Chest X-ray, PA view. Patient: 44 years old, sex M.
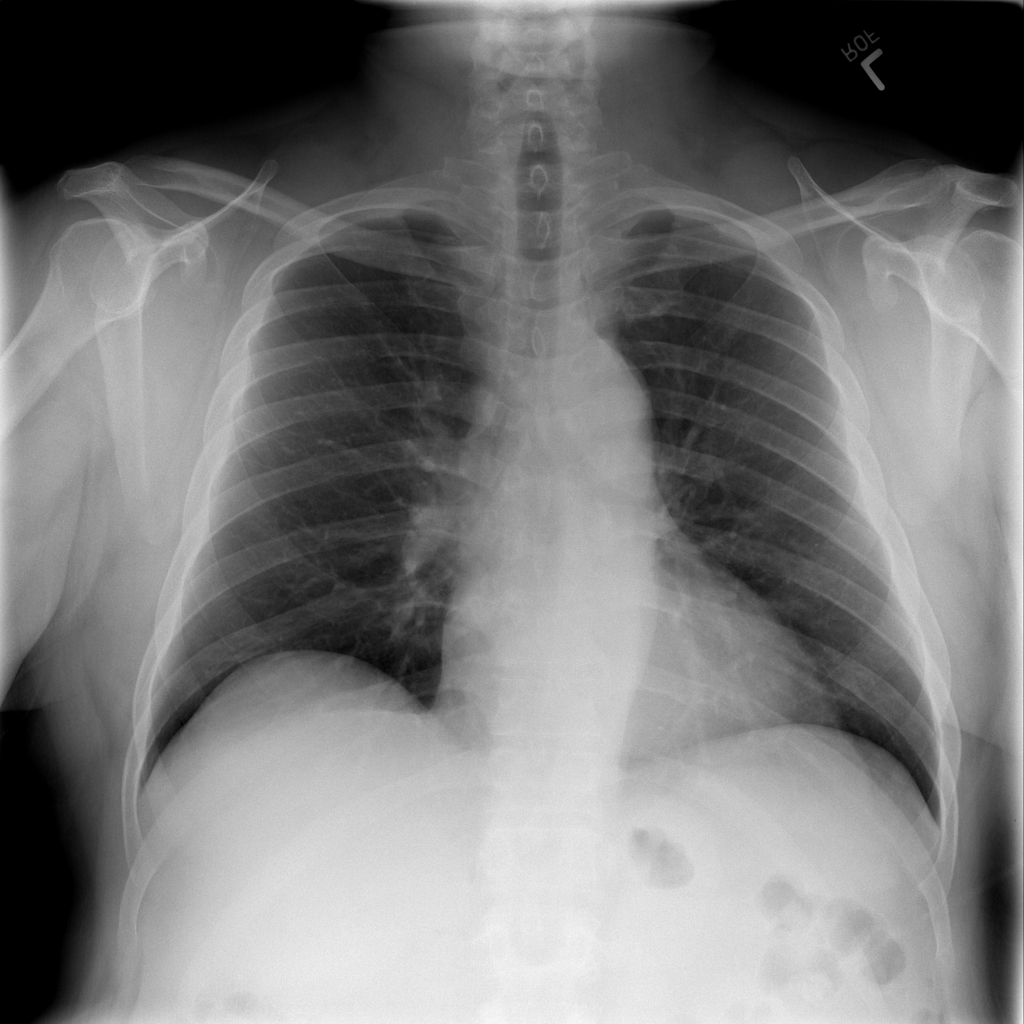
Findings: No Finding